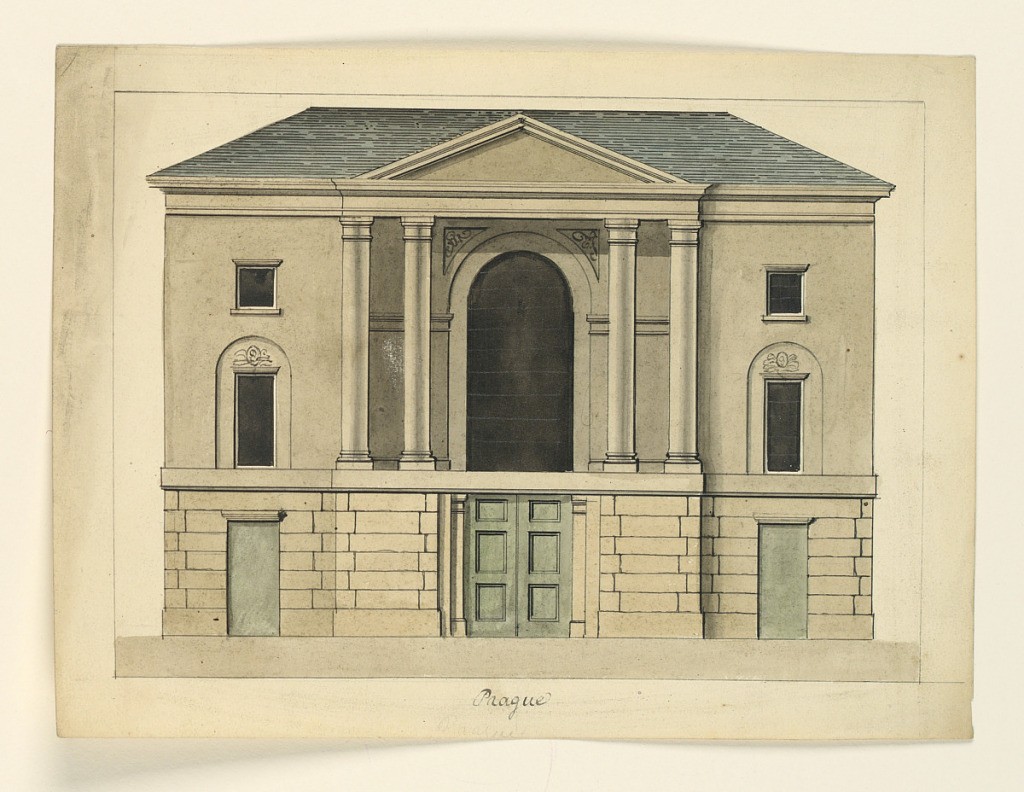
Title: Elevation of the Facade of a Theater, Prague
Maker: Cesare Recanatini, Italian, 1823–1893
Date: ca. 1860
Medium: Pen and ink, brush and sepia, blue, green wash on cream paper
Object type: Drawing
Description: Horizontal format architectural drawing depicting a two-storied structure on a high rusticated basement broken by three doors. Central double-columned pedimented loggia with large window behind.